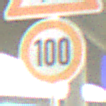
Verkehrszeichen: Geschwindigkeit100
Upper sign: FussgaengerRechts
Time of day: SunriseSunset
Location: Outdoor (Suburban)
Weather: PartlyCloudy
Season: NotSpecified
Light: Natural